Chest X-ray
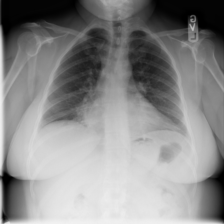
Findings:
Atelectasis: negative
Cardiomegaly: negative
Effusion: negative
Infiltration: negative
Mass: negative
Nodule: negative
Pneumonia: negative
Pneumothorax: negative
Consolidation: negative
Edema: negative
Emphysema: negative
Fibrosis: negative
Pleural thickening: negative
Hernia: negative